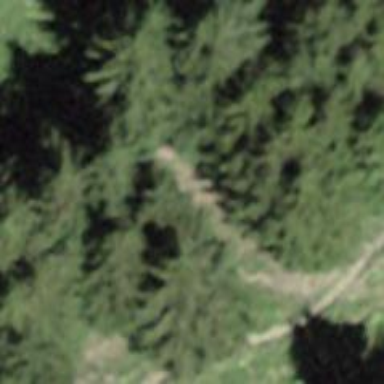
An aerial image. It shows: Forest area.